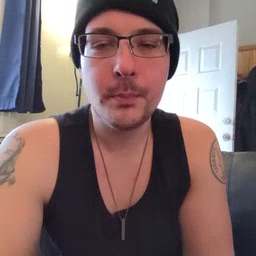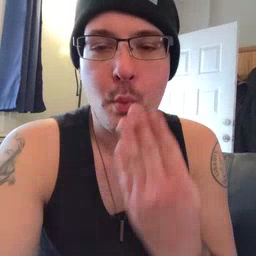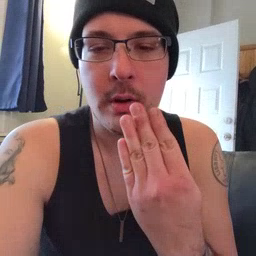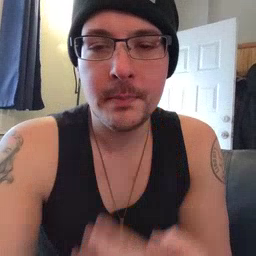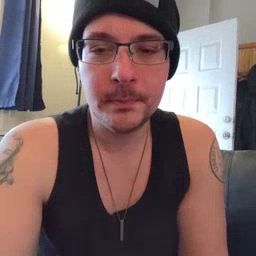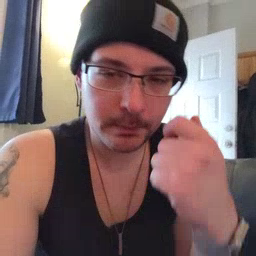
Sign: morning